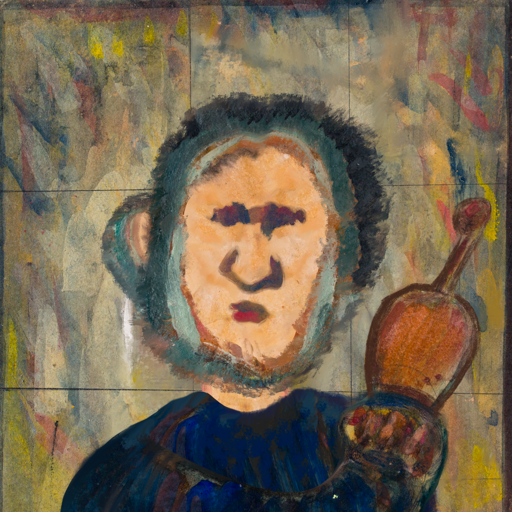
Background: GypsyMother, Head And Neck Front: Childish, Face Front: In_The_Sun, Bust: Pipe, Hair Front: Boggyland, Head Accessory: Blank, Second Necklace: Blank, Necklace: Blank, Baby: Blank